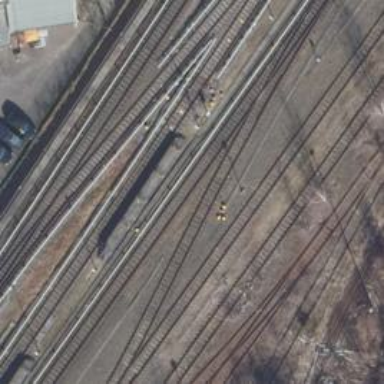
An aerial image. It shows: Railway yard in service.